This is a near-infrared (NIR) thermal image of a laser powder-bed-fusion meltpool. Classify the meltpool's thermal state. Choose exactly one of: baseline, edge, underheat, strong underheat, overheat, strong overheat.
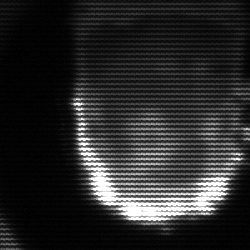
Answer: baseline